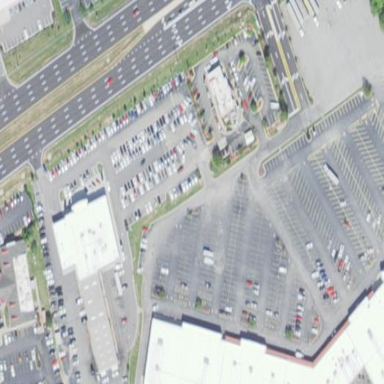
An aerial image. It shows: Retail area.